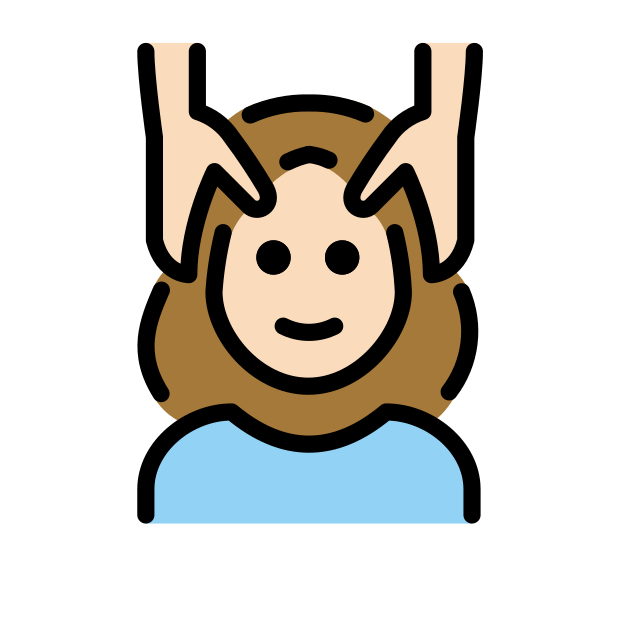
woman getting massage: light skin tone